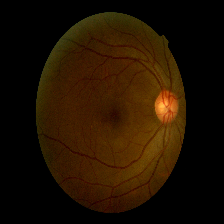
Diabetic retinopathy grade: Mild